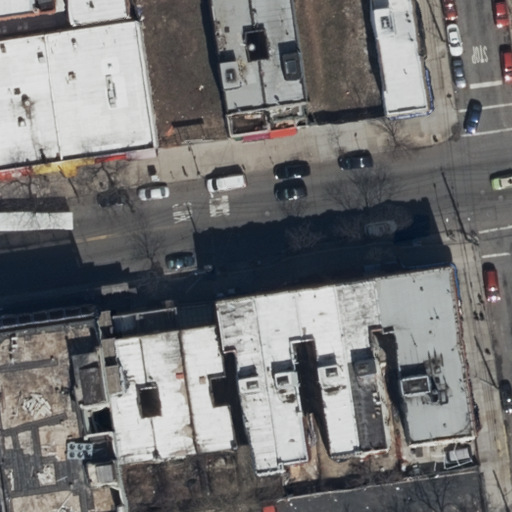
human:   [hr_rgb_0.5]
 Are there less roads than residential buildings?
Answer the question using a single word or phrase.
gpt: yes

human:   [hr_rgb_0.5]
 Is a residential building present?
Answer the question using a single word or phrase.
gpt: yes

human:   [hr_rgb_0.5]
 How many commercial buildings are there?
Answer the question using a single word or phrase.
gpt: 0

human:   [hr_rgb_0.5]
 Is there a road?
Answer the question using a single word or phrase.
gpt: yes

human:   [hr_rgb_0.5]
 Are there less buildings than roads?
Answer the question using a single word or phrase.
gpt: no

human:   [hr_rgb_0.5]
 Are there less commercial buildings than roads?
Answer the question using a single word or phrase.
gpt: yes

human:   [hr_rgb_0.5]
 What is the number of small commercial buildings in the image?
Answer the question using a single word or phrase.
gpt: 0

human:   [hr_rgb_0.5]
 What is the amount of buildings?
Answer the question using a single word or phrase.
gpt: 17

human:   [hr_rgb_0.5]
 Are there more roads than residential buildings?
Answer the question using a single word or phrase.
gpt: no

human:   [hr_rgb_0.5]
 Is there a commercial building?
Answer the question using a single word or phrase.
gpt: no

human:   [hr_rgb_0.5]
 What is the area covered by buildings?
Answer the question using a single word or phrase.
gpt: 3957m2

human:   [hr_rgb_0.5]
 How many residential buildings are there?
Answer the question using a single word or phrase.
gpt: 16

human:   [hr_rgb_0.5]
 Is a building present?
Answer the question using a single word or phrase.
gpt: yes

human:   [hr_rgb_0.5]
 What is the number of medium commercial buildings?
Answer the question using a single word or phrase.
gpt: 0

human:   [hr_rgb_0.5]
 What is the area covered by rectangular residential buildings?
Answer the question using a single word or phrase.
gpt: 1744m2

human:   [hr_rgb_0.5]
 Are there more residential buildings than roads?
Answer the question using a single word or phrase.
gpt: yes

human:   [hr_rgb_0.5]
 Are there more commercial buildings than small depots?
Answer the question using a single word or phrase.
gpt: no

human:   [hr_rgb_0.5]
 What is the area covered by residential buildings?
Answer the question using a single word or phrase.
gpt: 3523m2

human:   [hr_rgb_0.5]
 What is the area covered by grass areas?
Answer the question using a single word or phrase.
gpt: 0m2

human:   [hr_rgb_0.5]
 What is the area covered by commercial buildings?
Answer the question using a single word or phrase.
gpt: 0m2

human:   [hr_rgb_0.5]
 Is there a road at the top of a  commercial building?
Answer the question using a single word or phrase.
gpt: no

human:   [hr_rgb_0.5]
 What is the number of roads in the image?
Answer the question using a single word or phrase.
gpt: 2

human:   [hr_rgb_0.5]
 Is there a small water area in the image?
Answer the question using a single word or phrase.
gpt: no

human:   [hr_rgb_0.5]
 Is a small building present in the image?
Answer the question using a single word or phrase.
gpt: yes

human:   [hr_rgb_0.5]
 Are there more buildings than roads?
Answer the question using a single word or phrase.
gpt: yes

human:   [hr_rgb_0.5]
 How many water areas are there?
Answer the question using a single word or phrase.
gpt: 0

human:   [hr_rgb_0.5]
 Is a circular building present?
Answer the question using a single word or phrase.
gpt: no

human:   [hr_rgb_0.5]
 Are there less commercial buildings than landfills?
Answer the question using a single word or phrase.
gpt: no

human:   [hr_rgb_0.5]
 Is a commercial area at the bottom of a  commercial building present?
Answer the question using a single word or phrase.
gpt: no

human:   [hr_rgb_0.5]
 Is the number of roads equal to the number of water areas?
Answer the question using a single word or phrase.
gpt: no

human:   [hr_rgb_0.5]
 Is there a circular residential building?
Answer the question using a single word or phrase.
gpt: no

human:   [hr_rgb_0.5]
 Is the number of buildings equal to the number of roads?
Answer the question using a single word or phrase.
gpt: no

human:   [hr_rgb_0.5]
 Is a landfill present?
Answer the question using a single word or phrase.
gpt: no

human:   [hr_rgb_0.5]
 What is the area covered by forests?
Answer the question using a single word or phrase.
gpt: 0m2

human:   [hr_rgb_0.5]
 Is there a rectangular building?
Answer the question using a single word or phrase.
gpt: yes

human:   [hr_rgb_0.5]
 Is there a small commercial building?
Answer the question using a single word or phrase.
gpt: no

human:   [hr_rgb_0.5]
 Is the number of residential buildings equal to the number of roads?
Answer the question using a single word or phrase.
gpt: no

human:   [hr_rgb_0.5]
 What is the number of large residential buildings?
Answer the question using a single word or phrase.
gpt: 0

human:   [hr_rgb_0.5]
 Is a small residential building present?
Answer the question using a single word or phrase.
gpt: yes

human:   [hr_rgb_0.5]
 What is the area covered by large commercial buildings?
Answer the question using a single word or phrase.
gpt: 0m2

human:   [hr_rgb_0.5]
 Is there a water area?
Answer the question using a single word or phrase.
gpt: no

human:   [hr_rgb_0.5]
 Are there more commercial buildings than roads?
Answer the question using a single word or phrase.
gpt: no

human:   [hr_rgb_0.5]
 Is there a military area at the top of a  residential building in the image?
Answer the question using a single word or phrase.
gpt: no

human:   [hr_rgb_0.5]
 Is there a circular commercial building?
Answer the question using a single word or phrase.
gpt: no

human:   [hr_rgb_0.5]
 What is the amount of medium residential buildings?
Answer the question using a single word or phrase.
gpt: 13

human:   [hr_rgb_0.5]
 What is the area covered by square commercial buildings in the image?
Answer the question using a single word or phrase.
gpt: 0m2

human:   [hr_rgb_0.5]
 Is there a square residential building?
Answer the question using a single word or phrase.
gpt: no

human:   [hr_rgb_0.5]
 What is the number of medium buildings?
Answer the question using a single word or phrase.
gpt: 14

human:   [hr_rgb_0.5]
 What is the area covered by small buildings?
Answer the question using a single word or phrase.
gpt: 167m2

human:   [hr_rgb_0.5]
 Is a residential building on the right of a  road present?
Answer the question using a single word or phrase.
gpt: yes

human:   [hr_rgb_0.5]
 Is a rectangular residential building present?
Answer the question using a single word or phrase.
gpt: yes

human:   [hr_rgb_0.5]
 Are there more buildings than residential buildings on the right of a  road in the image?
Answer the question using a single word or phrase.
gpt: yes

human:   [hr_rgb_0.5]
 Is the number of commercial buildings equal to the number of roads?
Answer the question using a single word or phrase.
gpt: no

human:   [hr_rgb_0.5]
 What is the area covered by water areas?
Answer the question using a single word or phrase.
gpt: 0m2

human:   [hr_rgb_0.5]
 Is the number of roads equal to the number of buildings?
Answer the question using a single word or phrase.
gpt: no

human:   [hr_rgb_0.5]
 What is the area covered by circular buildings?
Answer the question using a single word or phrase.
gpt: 0m2

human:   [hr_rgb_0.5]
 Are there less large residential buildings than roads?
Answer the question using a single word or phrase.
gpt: yes

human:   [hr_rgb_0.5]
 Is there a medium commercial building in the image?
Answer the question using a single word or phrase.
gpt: no

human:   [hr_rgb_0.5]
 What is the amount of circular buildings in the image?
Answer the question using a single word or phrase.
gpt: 0

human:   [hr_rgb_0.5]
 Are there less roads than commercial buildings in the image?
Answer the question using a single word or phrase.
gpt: no

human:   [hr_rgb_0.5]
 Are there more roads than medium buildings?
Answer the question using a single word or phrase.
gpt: no

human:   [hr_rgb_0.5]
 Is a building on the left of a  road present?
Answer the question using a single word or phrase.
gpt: yes

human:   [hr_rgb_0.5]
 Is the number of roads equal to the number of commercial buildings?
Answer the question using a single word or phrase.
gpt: no

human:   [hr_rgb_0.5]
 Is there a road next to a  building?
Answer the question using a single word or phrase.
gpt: yes